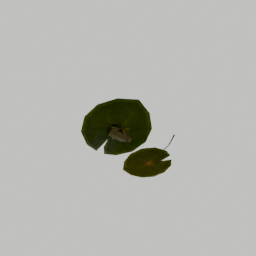
Label: nature